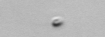
Label: nanoplankton_mix